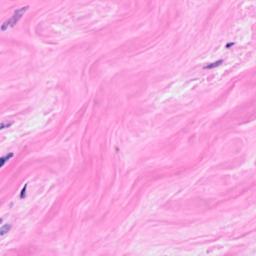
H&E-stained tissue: Breast